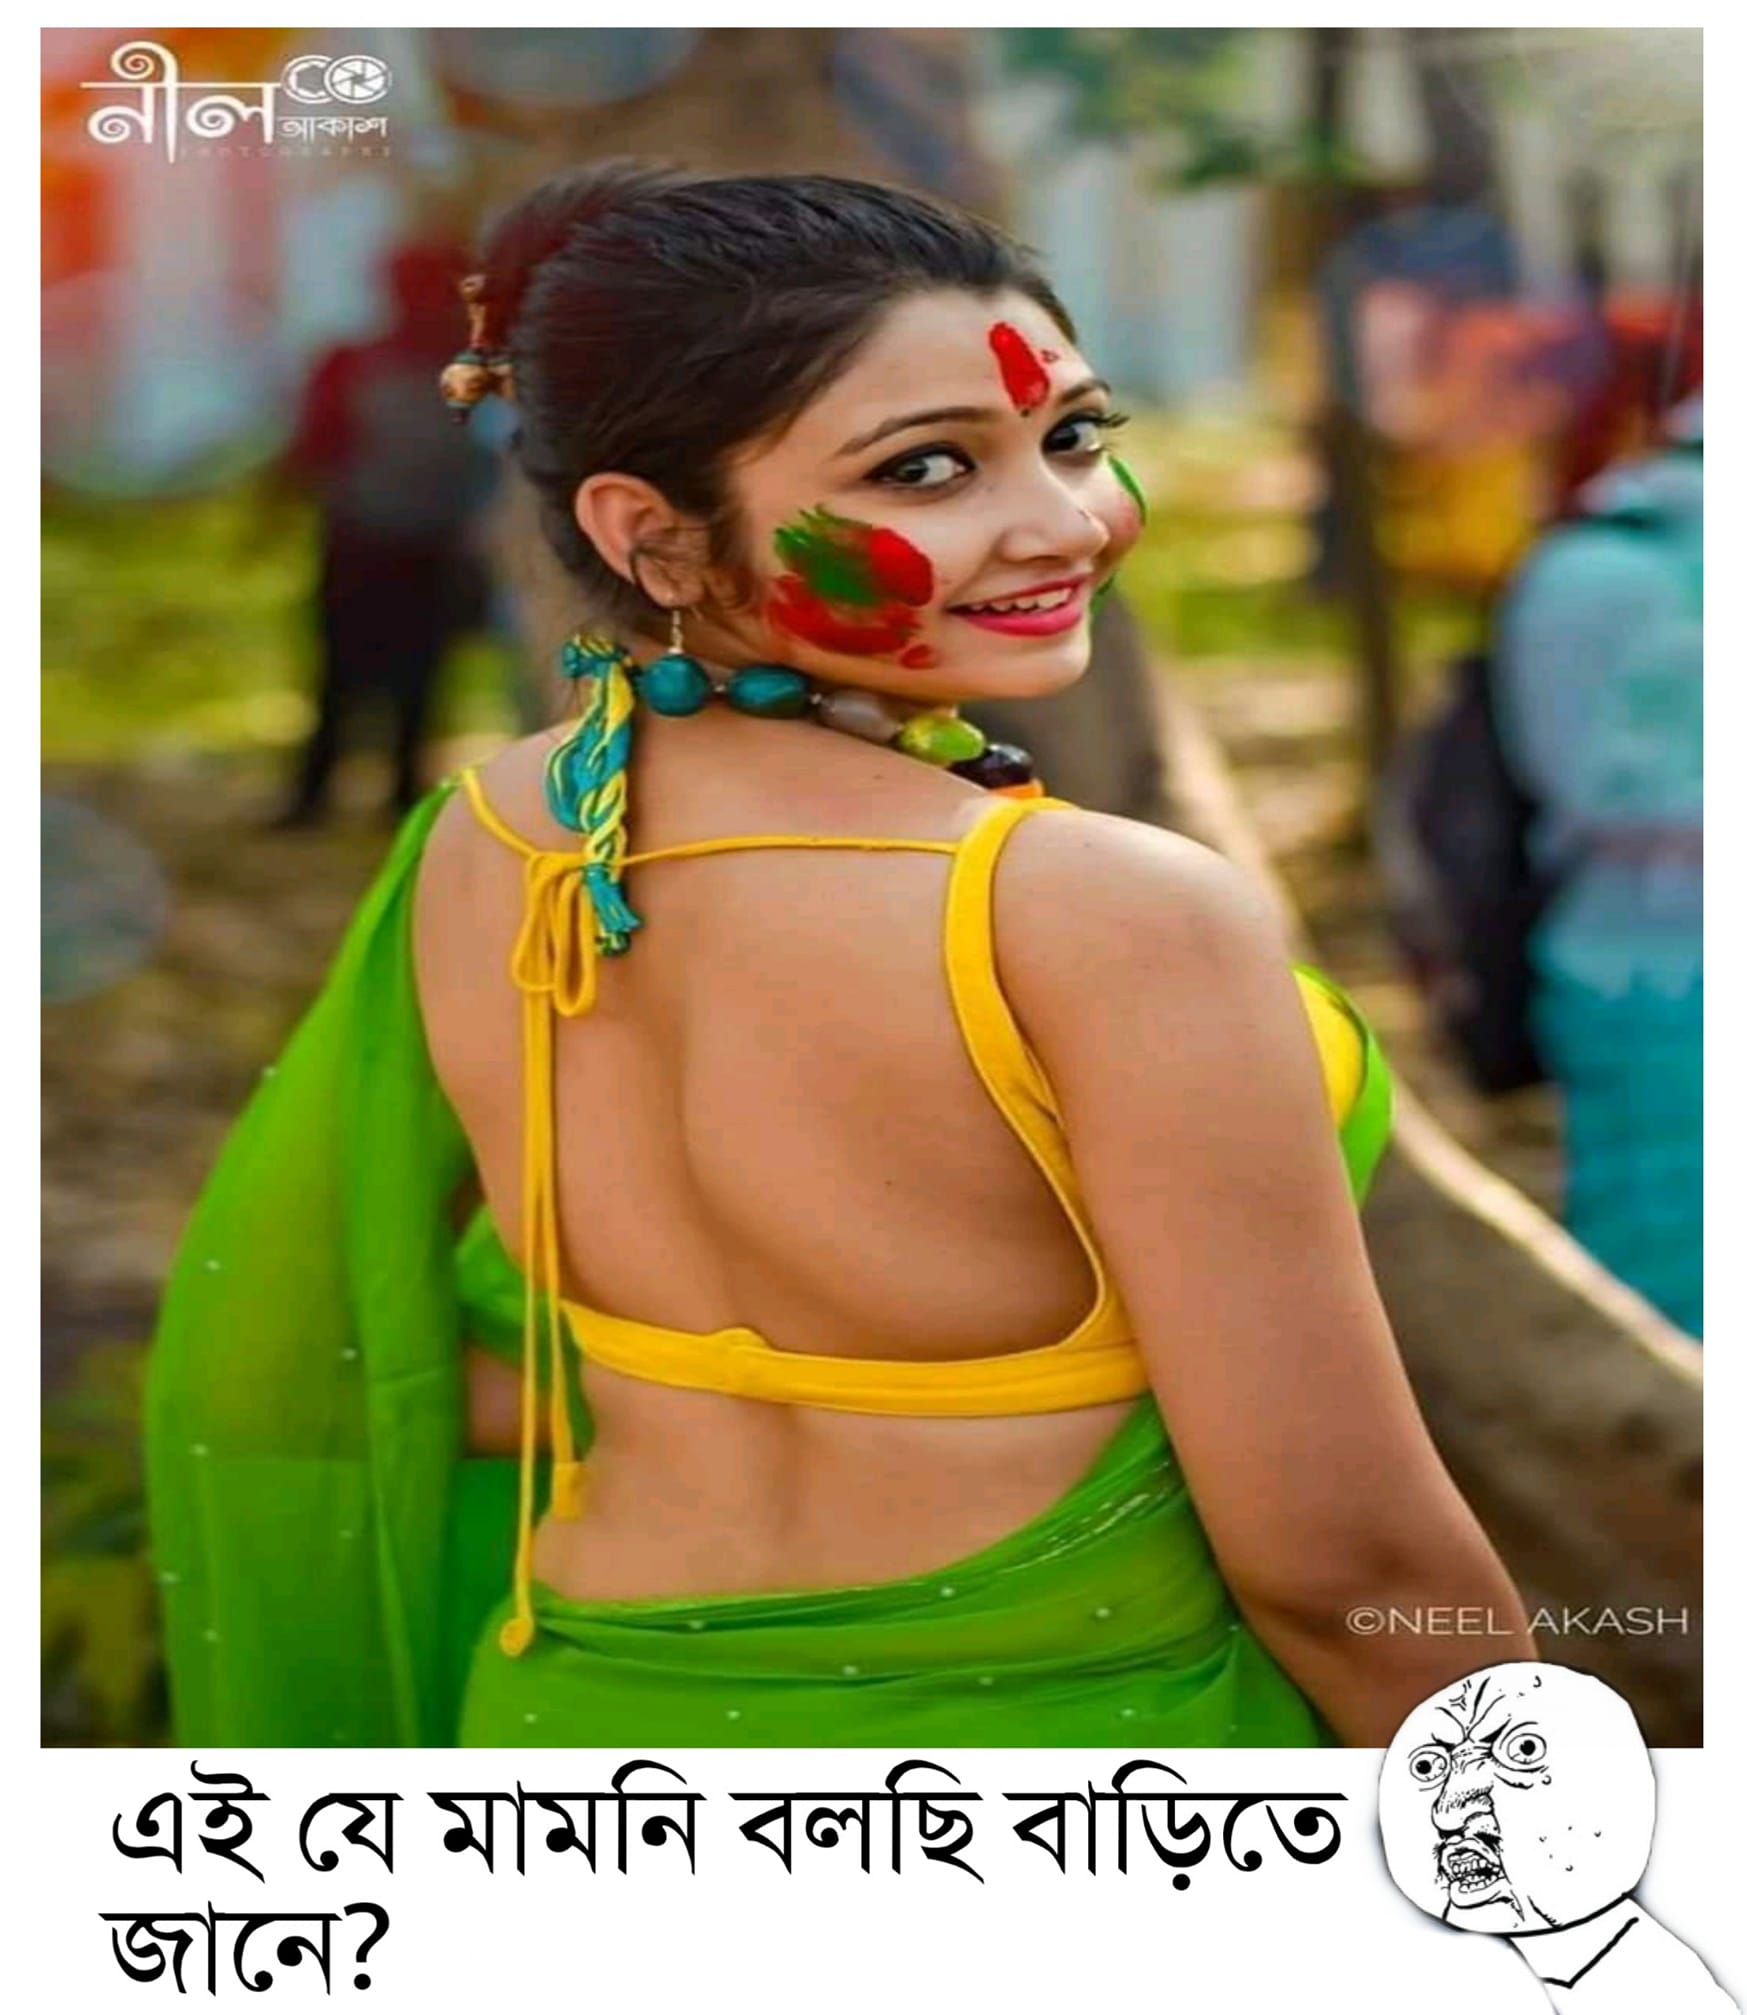
Caption: এই যে মামনি বলছি বাড়িতে জানে ?
Label: non-hate